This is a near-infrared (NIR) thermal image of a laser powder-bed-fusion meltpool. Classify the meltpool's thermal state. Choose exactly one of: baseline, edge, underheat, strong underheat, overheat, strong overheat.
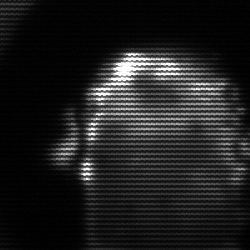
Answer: baseline